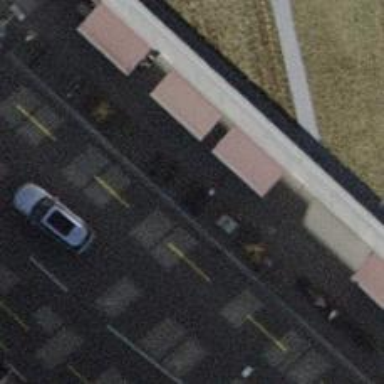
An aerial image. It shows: Bicycle rental facility.